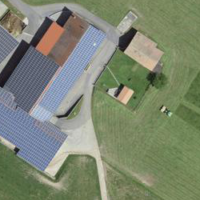
EUNIS habitat code: 55
Species observed at this site:
Euphorbia cyparissias